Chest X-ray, AP view. Patient: 32 years old, sex M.
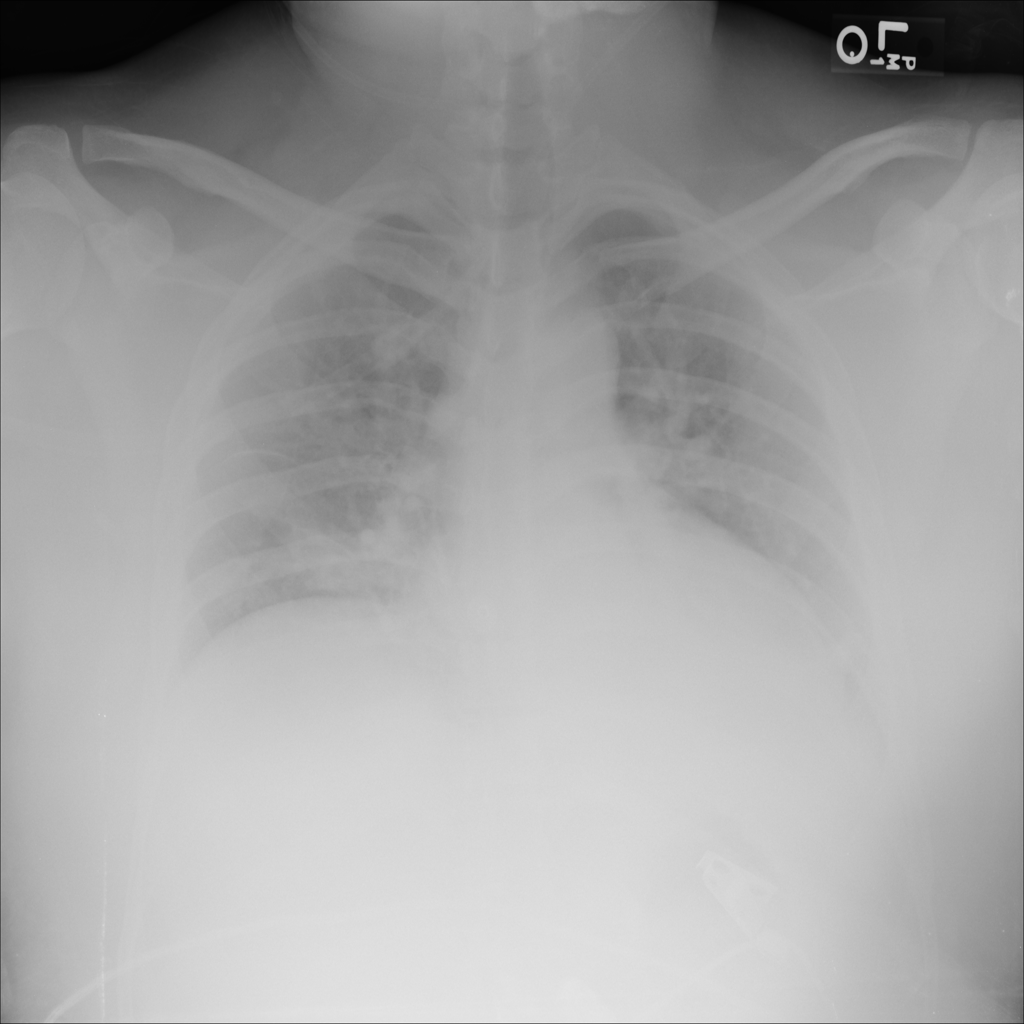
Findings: Atelectasis, Effusion, Infiltration